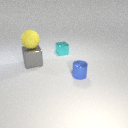
small cyan metal cube to the right of large gray metal cube